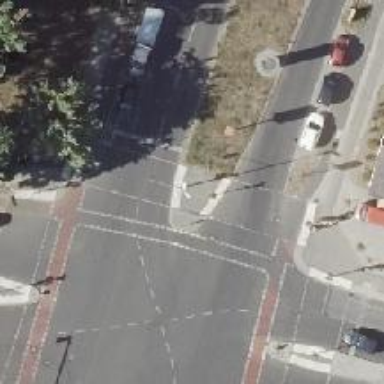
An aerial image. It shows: Road with traffic signals.